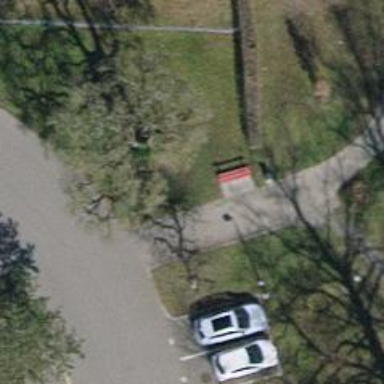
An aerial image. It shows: Bench for seating.